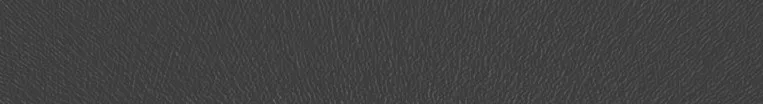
CT scan-axial image demonstrating left lower lobe consolidation (arrow on left.
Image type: radiology (ct)